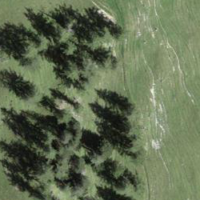
EUNIS habitat code: 23
Species observed at this site:
Astrantia major